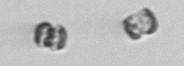
Label: Thalassiosira_sp_aff_mala